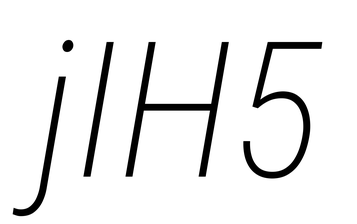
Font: Roboto-Italic_Condensed_ExtraLight_Italic